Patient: sex M, age 72
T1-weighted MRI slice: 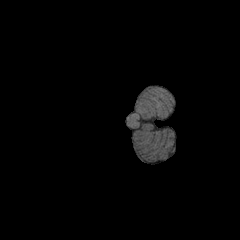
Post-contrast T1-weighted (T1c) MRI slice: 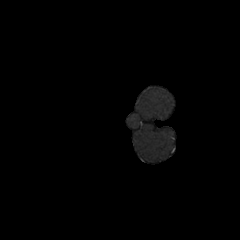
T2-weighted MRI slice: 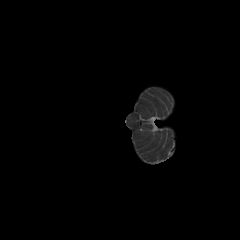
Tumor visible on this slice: no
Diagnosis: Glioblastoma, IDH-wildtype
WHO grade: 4